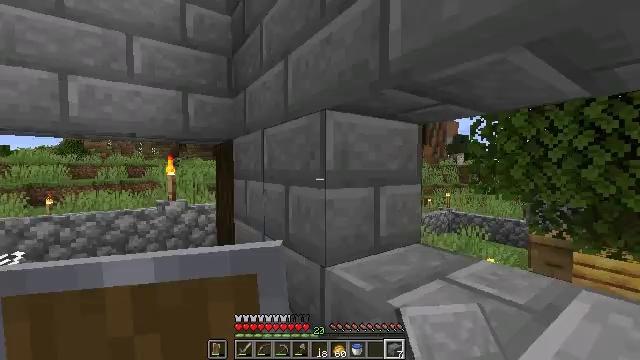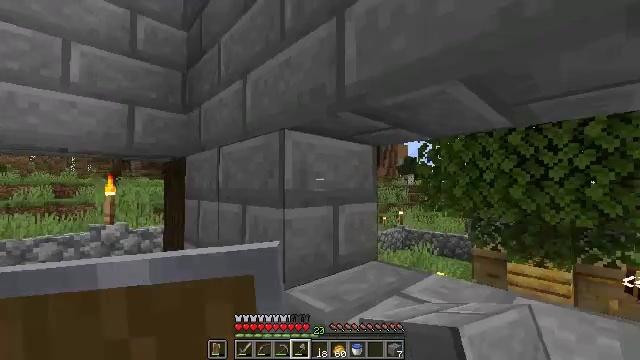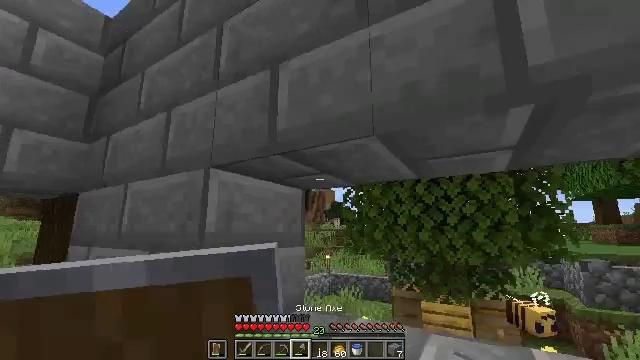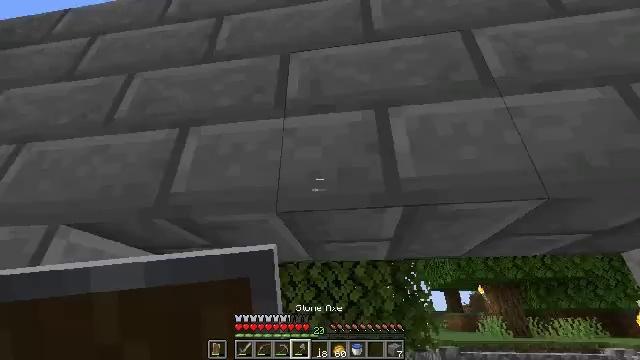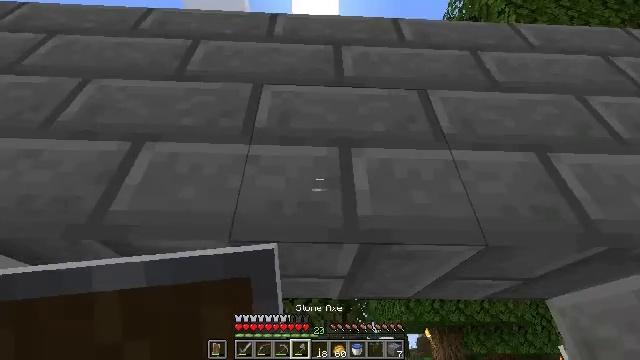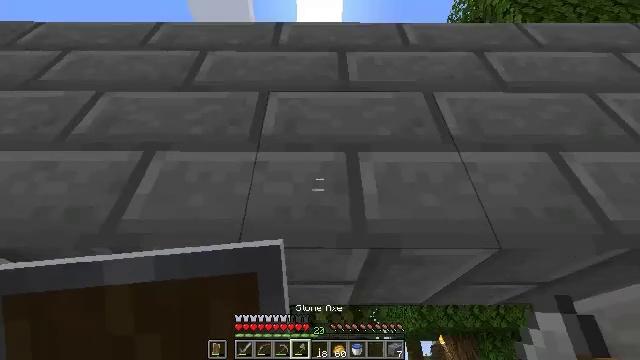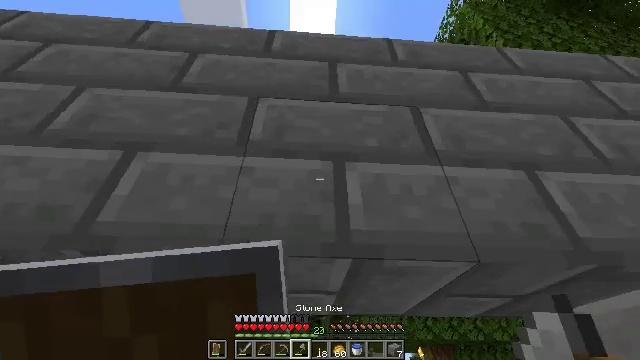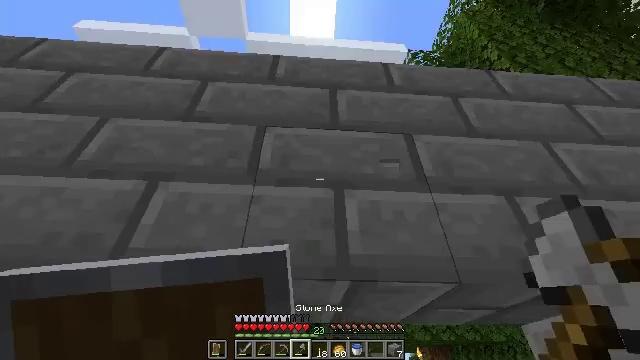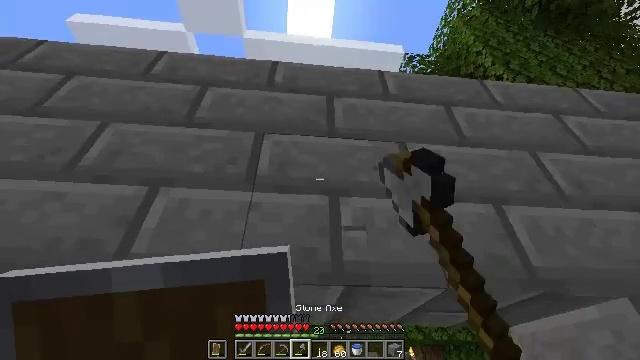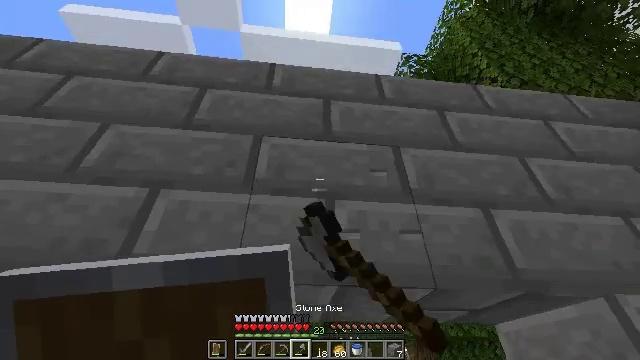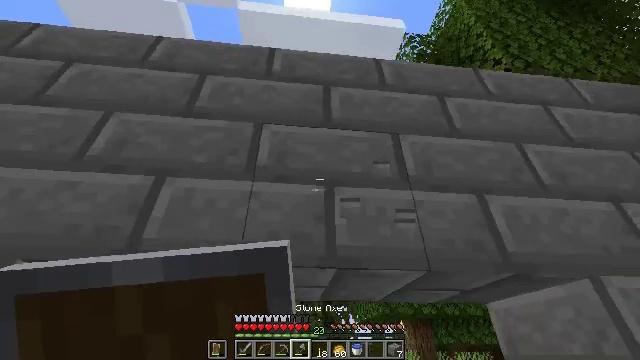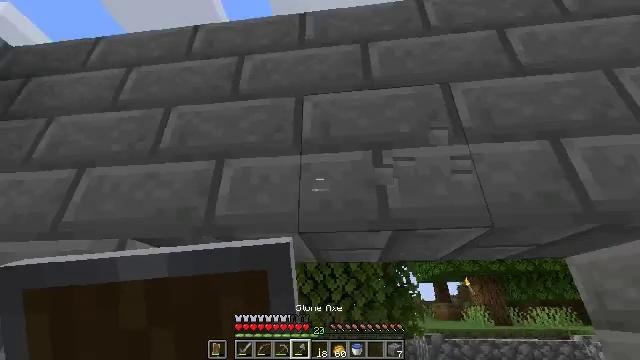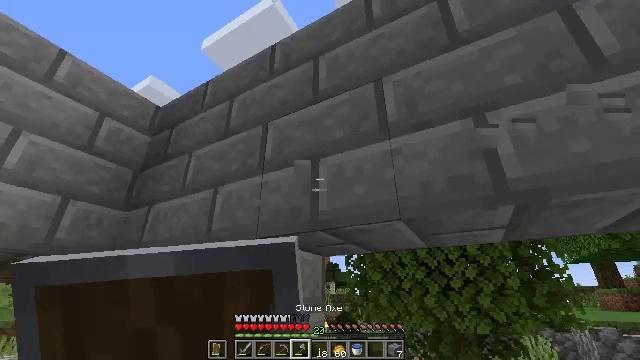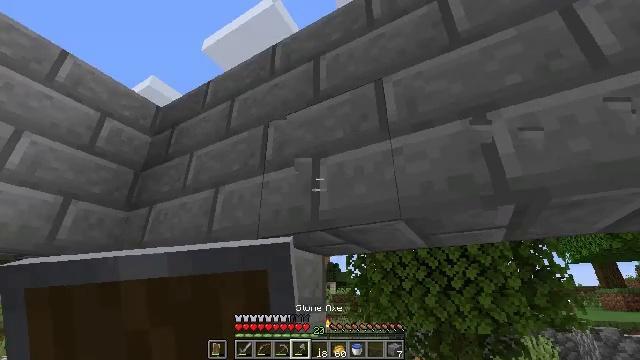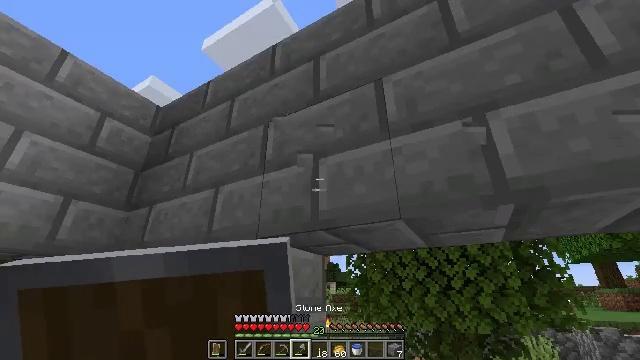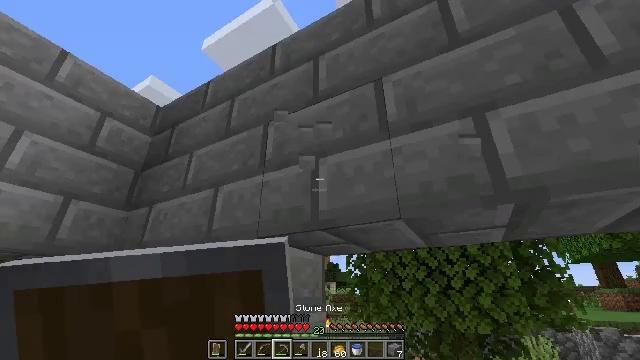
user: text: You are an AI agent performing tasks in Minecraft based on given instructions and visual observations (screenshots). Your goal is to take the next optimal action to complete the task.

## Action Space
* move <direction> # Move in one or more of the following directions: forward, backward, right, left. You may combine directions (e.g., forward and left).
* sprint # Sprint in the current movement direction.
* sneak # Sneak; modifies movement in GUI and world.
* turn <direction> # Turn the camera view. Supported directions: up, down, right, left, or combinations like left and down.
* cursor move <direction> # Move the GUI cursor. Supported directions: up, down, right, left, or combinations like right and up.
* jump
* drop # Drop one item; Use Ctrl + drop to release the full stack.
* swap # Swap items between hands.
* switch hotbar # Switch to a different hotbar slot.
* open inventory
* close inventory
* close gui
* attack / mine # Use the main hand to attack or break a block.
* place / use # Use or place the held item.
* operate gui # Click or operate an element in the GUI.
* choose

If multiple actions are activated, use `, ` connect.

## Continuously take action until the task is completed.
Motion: motion action
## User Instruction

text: Retrieve the stone bricks from an old building.
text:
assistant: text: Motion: turn right and up, switch to hotbar 4
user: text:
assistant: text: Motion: turn right and up, switch to hotbar 4
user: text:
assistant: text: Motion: turn right and up, switch to hotbar 4
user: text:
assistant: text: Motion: turn right and up
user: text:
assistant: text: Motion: turn left and up
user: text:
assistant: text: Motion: move back, turn right and up
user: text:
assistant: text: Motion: move back, attack / mine
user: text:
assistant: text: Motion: turn right, attack / mine
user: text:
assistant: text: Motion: turn right, attack / mine
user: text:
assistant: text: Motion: turn down, attack / mine
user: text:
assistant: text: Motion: turn left and down, attack / mine
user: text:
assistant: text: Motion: turn left and down, attack / mine
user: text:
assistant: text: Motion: attack / mine
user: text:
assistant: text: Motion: attack / mine
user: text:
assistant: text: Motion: attack / mine, switch to hotbar 3
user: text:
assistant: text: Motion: attack / mine, switch to hotbar 3
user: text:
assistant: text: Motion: attack / mine
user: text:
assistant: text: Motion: attack / mine
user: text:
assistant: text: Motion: attack / mine
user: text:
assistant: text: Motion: attack / mine
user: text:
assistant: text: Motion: turn right, attack / mine
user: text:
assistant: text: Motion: attack / mine
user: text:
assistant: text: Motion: attack / mine
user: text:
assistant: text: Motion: attack / mine
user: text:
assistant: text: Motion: attack / mine
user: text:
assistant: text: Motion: attack / mine
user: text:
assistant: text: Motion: attack / mine
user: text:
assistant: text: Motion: attack / mine
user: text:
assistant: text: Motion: attack / mine
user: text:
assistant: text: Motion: turn right, attack / mine